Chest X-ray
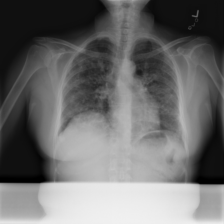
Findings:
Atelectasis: negative
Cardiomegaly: negative
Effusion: negative
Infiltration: negative
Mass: negative
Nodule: negative
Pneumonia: negative
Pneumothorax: negative
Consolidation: negative
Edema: negative
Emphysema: negative
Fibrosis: negative
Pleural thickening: negative
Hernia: negative